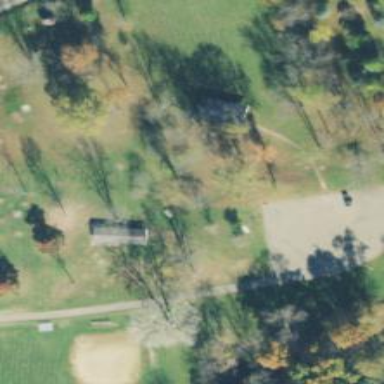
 perfect for leisurely sports activities."